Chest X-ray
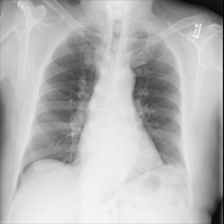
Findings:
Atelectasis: negative
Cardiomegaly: negative
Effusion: negative
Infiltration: negative
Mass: negative
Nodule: negative
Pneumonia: negative
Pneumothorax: negative
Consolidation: negative
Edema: negative
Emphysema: negative
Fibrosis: negative
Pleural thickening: negative
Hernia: negative